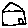
Label: house